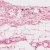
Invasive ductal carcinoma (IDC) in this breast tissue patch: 0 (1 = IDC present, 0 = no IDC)